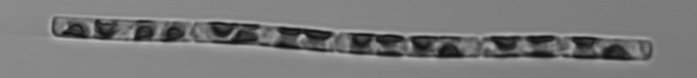
Label: Guinardia_delicatula